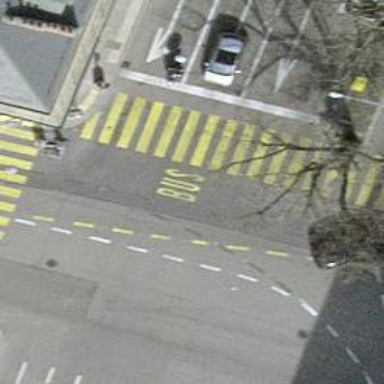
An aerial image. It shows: Road crossing with traffic signals.